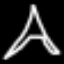
Label: The Eiffel Tower